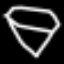
Label: diamond